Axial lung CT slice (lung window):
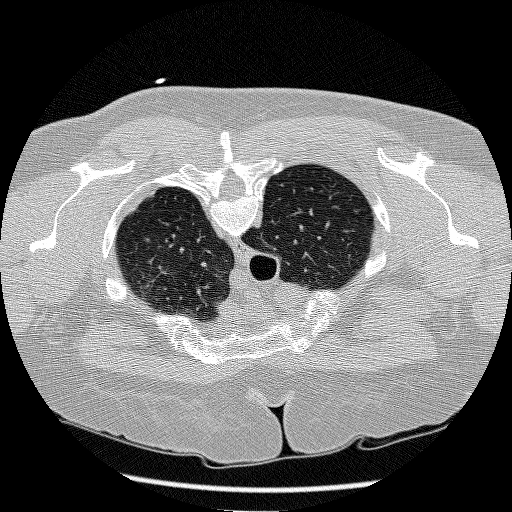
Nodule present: no